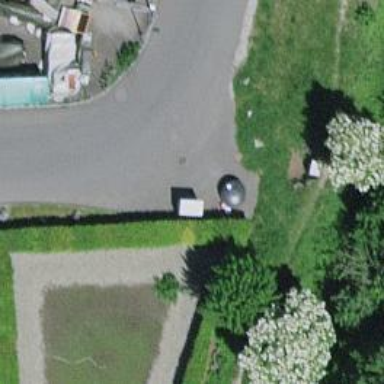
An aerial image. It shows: Recycling container for green waste found in recycling facility.